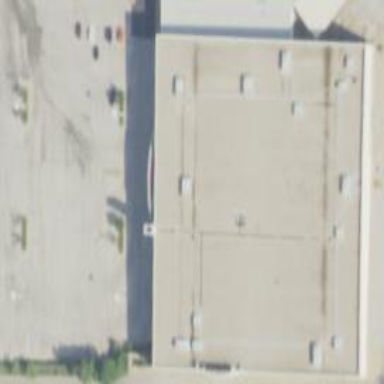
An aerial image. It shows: Commercial building with flat roof. The building houses furniture shop.